二年级 · 算术
小明和 45 名同学到游乐场玩。

碰碰车: 9 元/人

小火车: 4 元/人

(1) 72 元可以让几人同时玩碰碰车?

(2)一辆小火车可坐 6 人, 小明和同学们至少要租几辆?
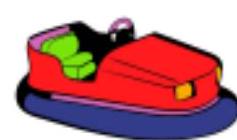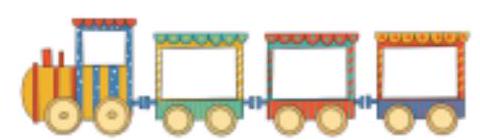
答案: (1) 8 人

(2) 8 辆

【分析】(1) 将 72 元除以 9 元/人, 即可求得可以同时玩的人数;

（2）该题实际上是求 46 里面有几个 6 , 用除法解答即可; 另外要注意, 本题应使用“进一法”保留整数。

【详解】（1） $72 \div 9=8$ (人)

答: 72 元可以让 8 人同时玩碰碰车。

(2) $45+1=46$ (人)

$46 \div 6=7$ (辆) $\ldots . . .4$ (人)

$7+1=8$ (辆)

答: 小明和同学们至少要租 8 辆。

【点睛】本题主要考查了有余除法的应用, 解题的关键是应结合实际, 看用“进一法”还是“去尾法”保留整数。